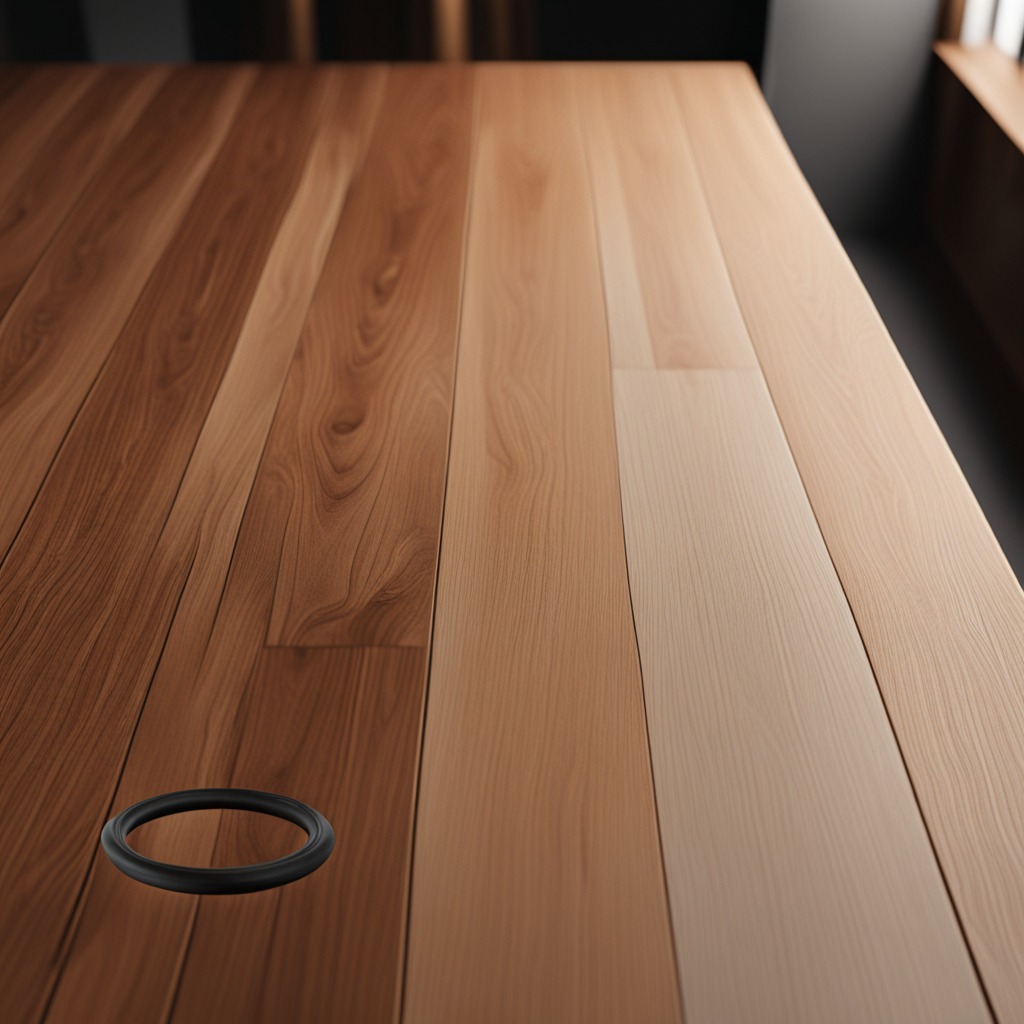
A rubber O-ring lying on a wooden table in a carpentry studio with rich wood textures side lighting